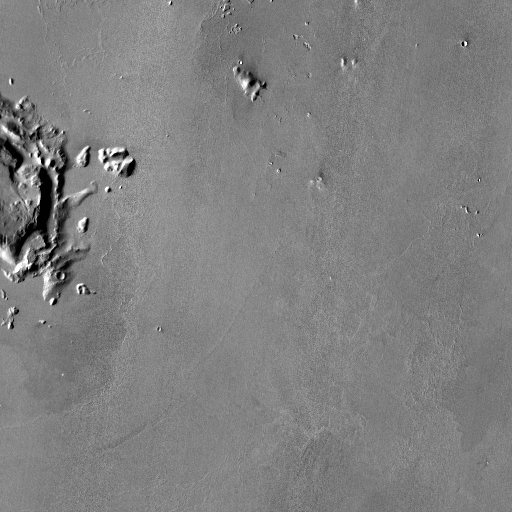
Crater classes present: Background, Other